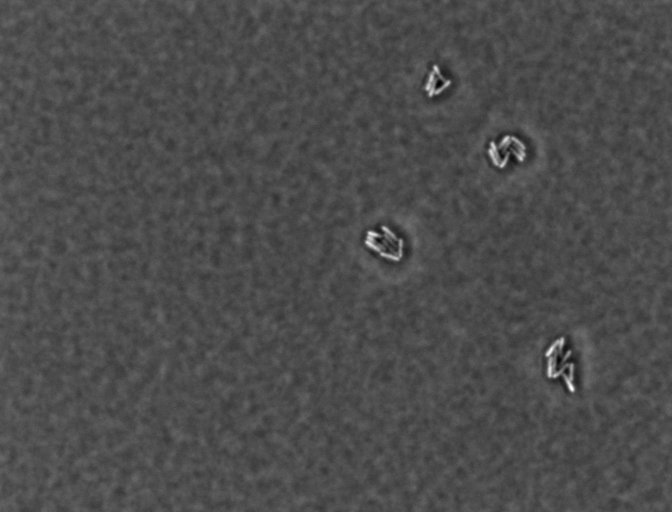
Salmonella enterica Enteritidis